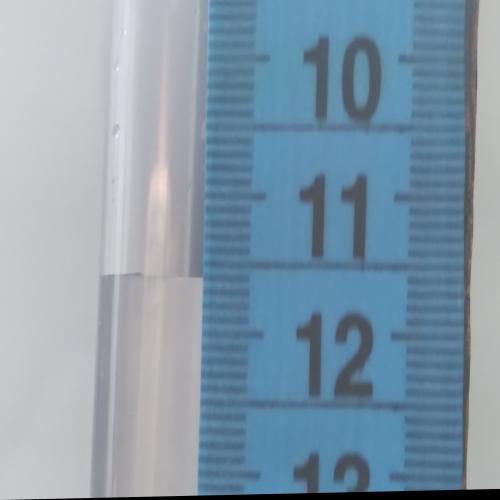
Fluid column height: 11.6 cm